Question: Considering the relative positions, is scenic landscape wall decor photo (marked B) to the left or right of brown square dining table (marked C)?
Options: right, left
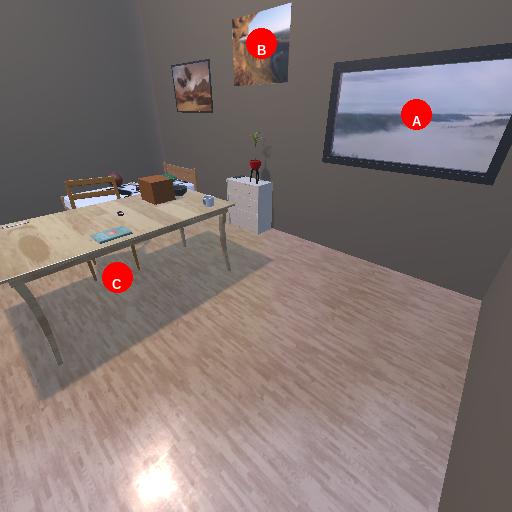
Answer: right